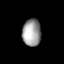
Tissue: lung
Cell type: Fibroblasts
Senescence score: 0.6355
Nuclear area (px): 495
Mean DAPI intensity: 156.693